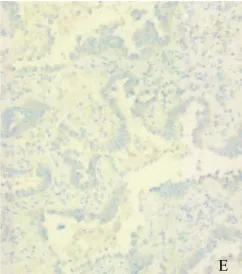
Pathological and immunohistochemical examination results. (E) Lymph node #1 SP125 negativity, magnification: x200.
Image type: pathology (immunostaining)